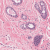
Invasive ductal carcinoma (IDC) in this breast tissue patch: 0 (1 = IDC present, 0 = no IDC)